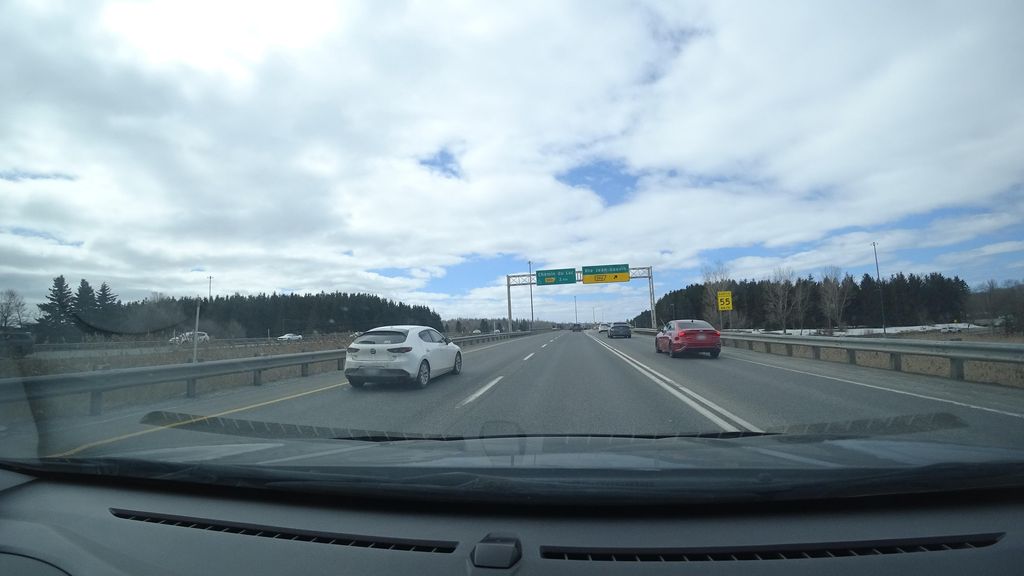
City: quebec_city